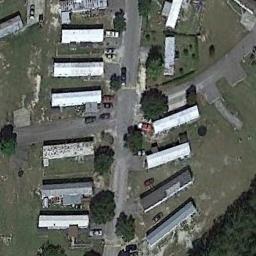
Label: residential